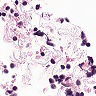
Metastatic tissue present: no